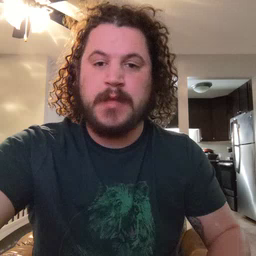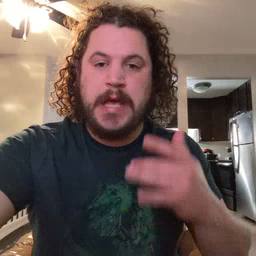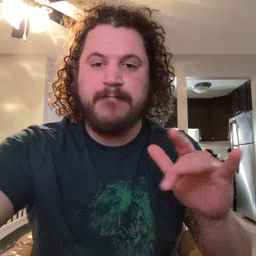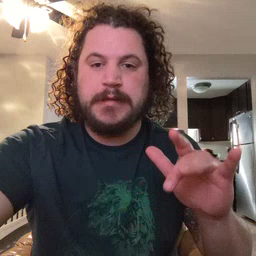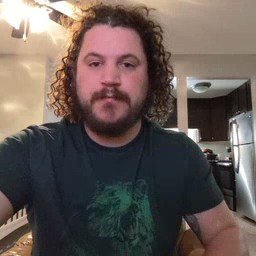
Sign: empty